Question: I'm developing a game that a 'User' can 'Answer' some 'Questions'.
I'm trying to created a controller action to return one 'Question' that 'User' not answered yet (A 'Question' that do not have any 'Answer' related with logged 'User').
My code attempt is not working properly.
- 'WHERE NOT EXISTS''Yii Framework'
---
Database:

---
Controller Action: (Not working properly)
'''
$criteria=new CDbCriteria;
$criteria->with=array('answers'=>array('condition'=>'user_id='.Yii::app()->user->id));
$criteria->having='count(answers.id)=0';
$model=Question::model()->findAll($criteria);
'''
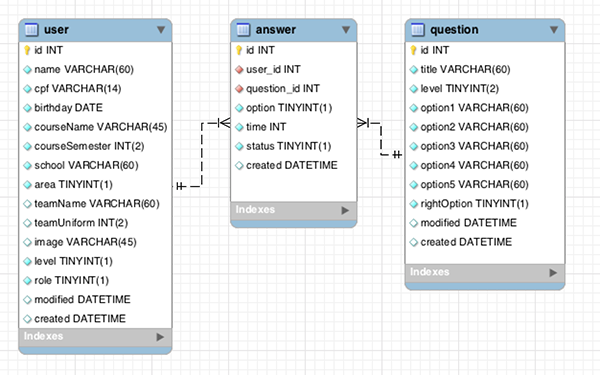
Answer: i found how to do searching at 'Yii Documentation'.
---
Code:
'''
$sql = 'SELECT * FROM question WHERE NOT EXISTS (SELECT * FROM answer WHERE answer.user_id='.Yii::app()->user->id.' AND answer.question_id=question.id);';
$question = Yii::app()->db->createCommand($sql)->setFetchMode(PDO::FETCH_OBJ)->queryRow();
'''
---
Info:
'setFetchMode(PDO::FETCH_OBJ)' is used to return the 'data' as an 'object', so can access it like '$question->id'.